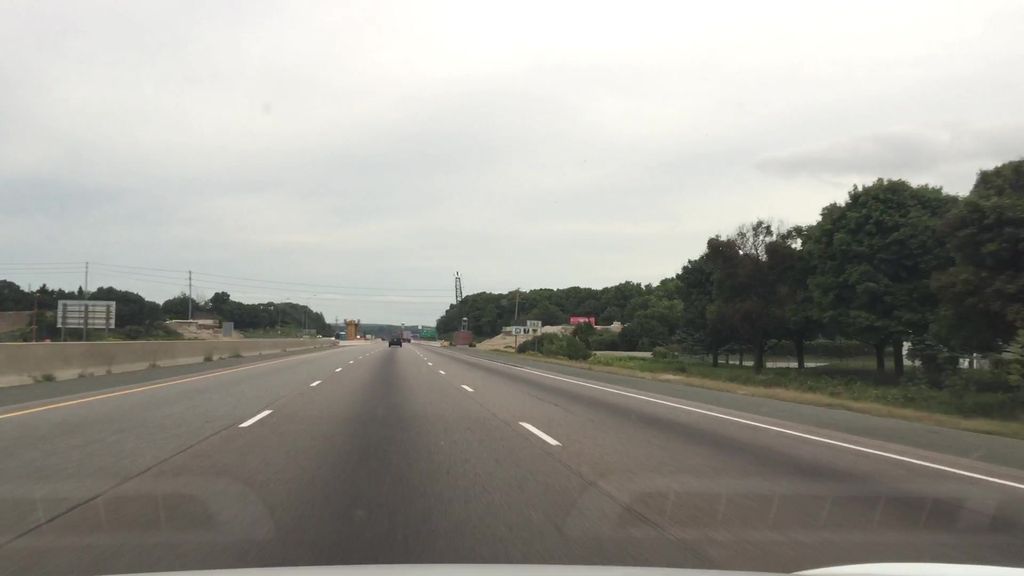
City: kitchener-waterloo